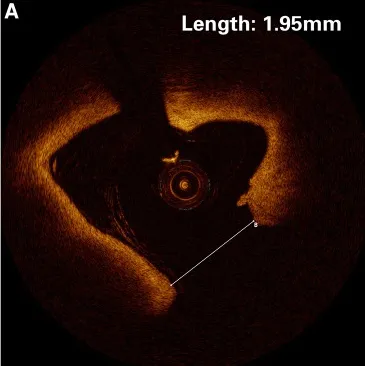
Optical coherence tomography of the patient. (A) An opening tear length of 1.95 mm in the left anterior descending artery.
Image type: ophthalmic_imaging (oct)